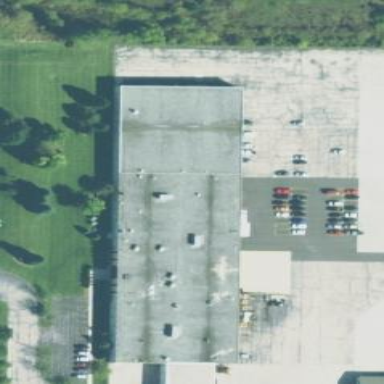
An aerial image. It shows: Industrial building with works.